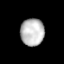
Tissue: lung
Cell type: Epithelial cells
Senescence score: 0.1499
Nuclear area (px): 633
Mean DAPI intensity: 188.997